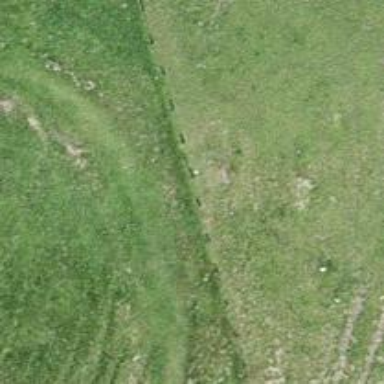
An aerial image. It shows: Path covered in grass.